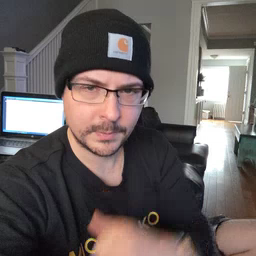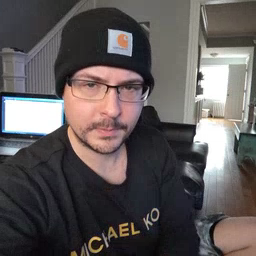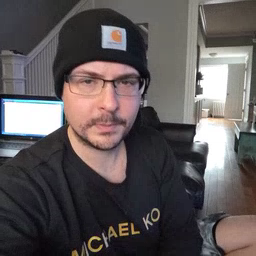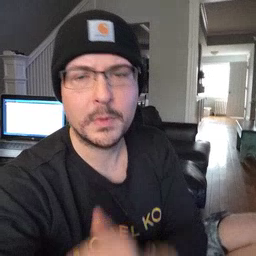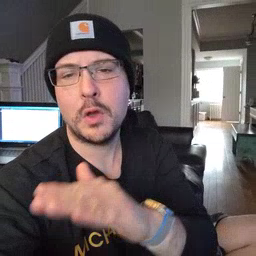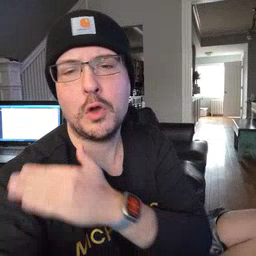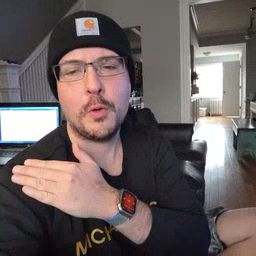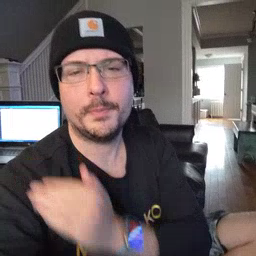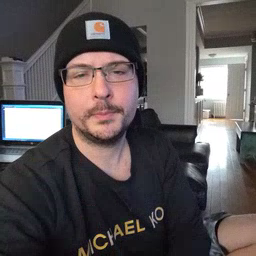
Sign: arm